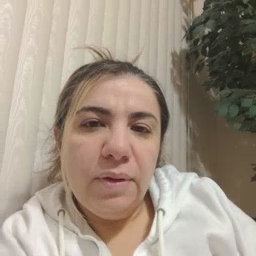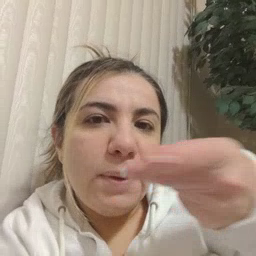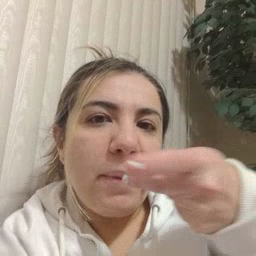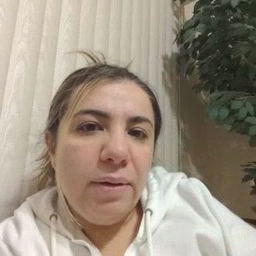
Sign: pizza